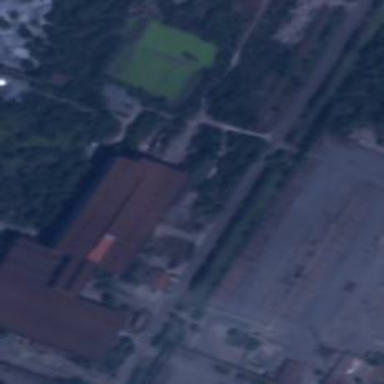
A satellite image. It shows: Industrial building.